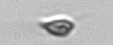
Label: Cryptophyta